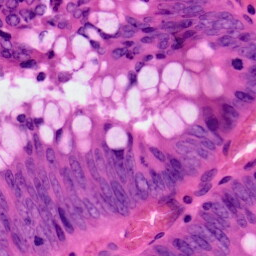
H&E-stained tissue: Colon